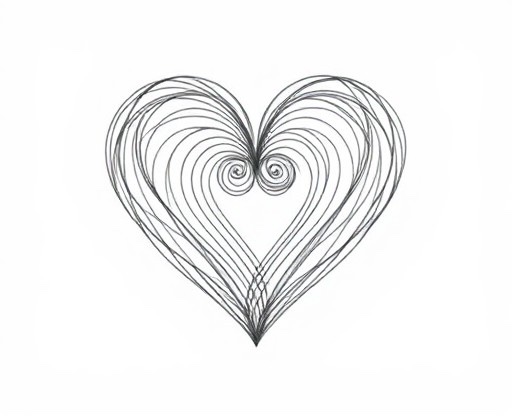
Category: Valentine